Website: lowes
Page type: review-order
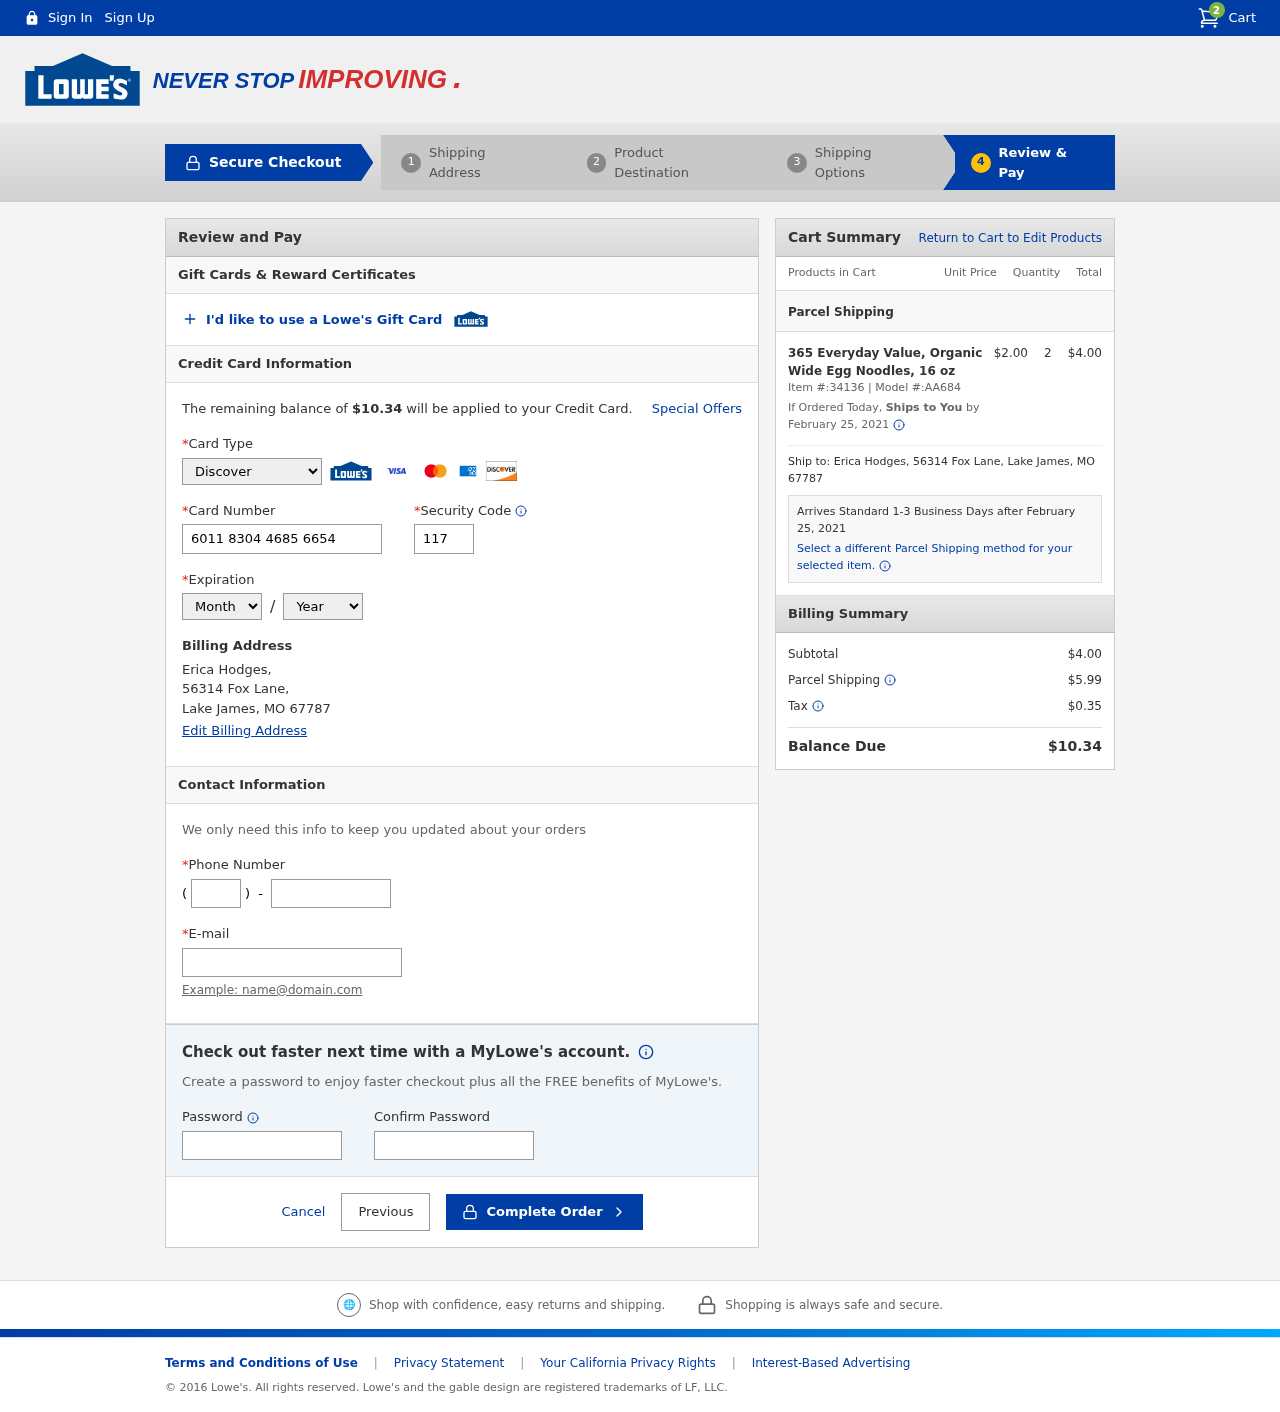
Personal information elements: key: PII_CARD_CVV
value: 117
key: PII_CARD_EXPIRY_MONTH
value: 12
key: PII_CARD_EXPIRY_YEAR
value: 30
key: PII_CARD_NUMBER
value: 6011 8304 4685 6654
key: PII_CARD_TYPE
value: Discover
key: PII_CITY
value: Lake James
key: PII_EMAIL
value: ericahodges@yahoo.com
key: PII_FULLNAME
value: Erica Hodges,
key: PII_PHONE
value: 8105508353
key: PII_PHONE_AREA
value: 810
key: PII_POSTCODE
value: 67787
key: PII_STATE_ABBR
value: MO
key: PII_STREET
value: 56314 Fox Lane
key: PII_STREET
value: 56314 Fox Lane,
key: PII_FULLNAME2
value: Erica Hodges
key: PII_POSTCODE_FULL
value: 67787
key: PII_CITY_STATE
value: Lake James, MO
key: PII_CITY_STATE_ZIP
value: Lake James, MO 67787
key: PII_POSTCODE_NUMERIC
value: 67787
Product elements: key: PRODUCT1_NAME
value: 365 Everyday Value, Organic Wide Egg Noodles, 16 oz
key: PRODUCT1_PRICE
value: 2
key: PRODUCT1_QUANTITY
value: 2
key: PRODUCT1_ITEM_NUMBER
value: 34136
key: PRODUCT1_MODEL_NUMBER
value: AA684
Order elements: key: ORDER_NUM_ITEMS
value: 2
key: ORDER_TOTAL
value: $10.34
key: ORDER_SHIPPING_DATE
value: February 25, 2021
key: ORDER_SUBTOTAL
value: $4.00
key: ORDER_SHIPPING_DATE2
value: February 25, 2021
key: ORDER_SUBTOTAL2
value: $4.00
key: ORDER_SHIPPING_COST
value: $5.99
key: ORDER_TAX
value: $0.35